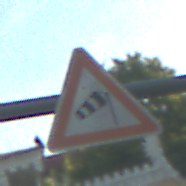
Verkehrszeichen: SeitenwindVonRechts
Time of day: SunriseSunset
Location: Outdoor (Suburban)
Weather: PartlyCloudy
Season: NotSpecified
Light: Natural